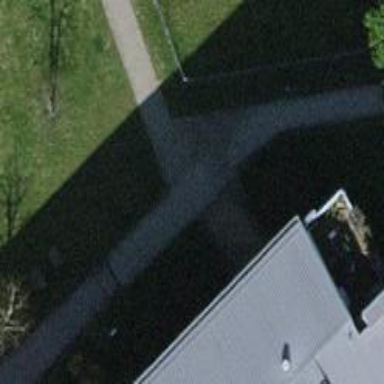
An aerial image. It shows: Footpath along the footway.